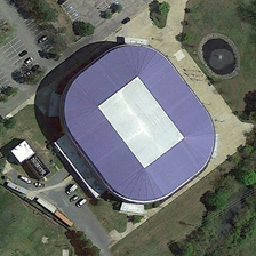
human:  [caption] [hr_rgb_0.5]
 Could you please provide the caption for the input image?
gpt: There are three cars at the entrance of Ziquan Convention Center and a parking lot nearby.

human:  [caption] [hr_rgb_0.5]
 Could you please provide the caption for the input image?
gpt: There are three cars at the entrance of the Purple Ring Convention Center and a parking lot nearby.

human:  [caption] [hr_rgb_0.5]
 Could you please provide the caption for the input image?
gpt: There are three cars at the entrance of the conference center, with a purple circle and a parking lot nearby.

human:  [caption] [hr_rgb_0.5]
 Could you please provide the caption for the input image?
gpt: There are three cars at the entrance of the Purple Circle Convention Center and a parking lot nearby.

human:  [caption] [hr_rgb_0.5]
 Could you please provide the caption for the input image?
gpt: There are three cars at the entrance of the Purple Circle Convention Center and a parking lot nearby.